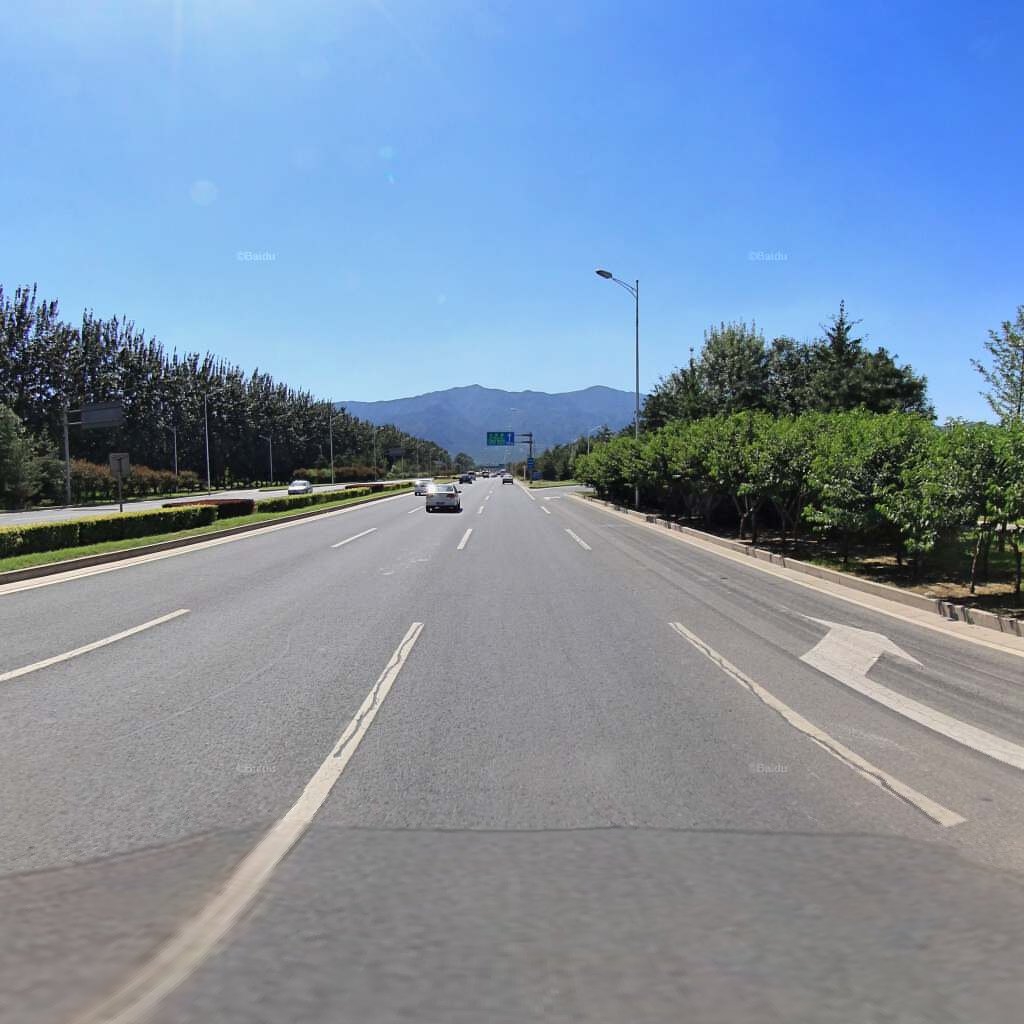
Region: Haidian
Road damage annotations: longitudinal patch, longitudinal patch, longitudinal patch